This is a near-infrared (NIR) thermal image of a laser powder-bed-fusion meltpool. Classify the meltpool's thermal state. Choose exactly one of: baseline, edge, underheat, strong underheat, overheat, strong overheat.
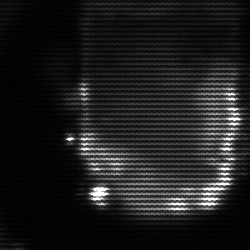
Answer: baseline